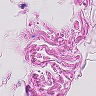
Metastatic tissue present: no